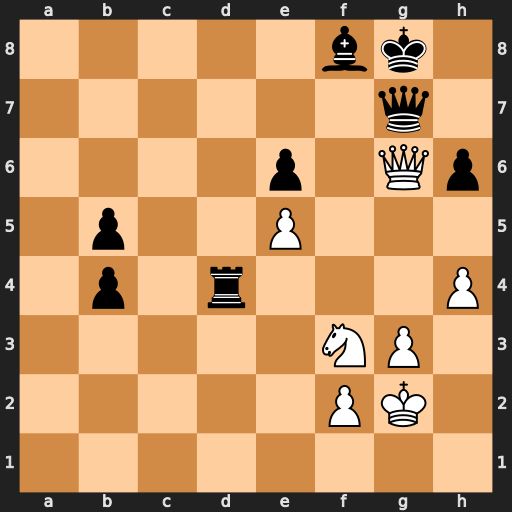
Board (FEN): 5bk1/6q1/4p1Qp/1p2P3/1p1r3P/5NP1/5PK1/8
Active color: w
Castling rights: -
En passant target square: -
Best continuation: Qxe6+ Kh8 Nxd4